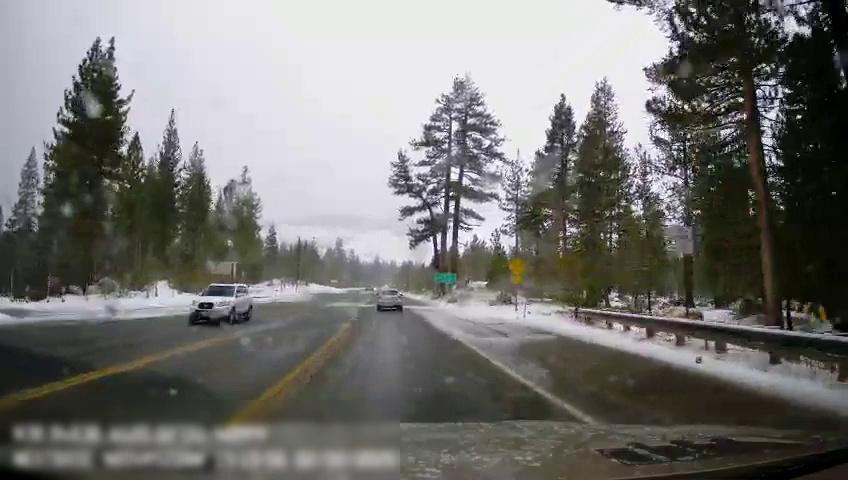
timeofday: Day
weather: Snowy
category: Drivable Space
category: Vehicles | SUV
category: Vehicles | SUV
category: Lanes | Alternate Lane
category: Lanes | Opposite Lane
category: Lanes | Opposite Lane
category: Lanes | Opposite Lane
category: Lanes | Alternate Lane
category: Traffic | Signs
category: Traffic | Signs
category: Traffic | Signs